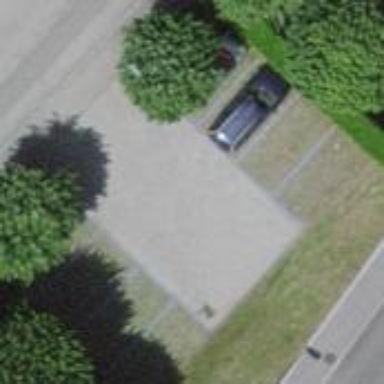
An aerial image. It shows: Parking area with grass paver surface.